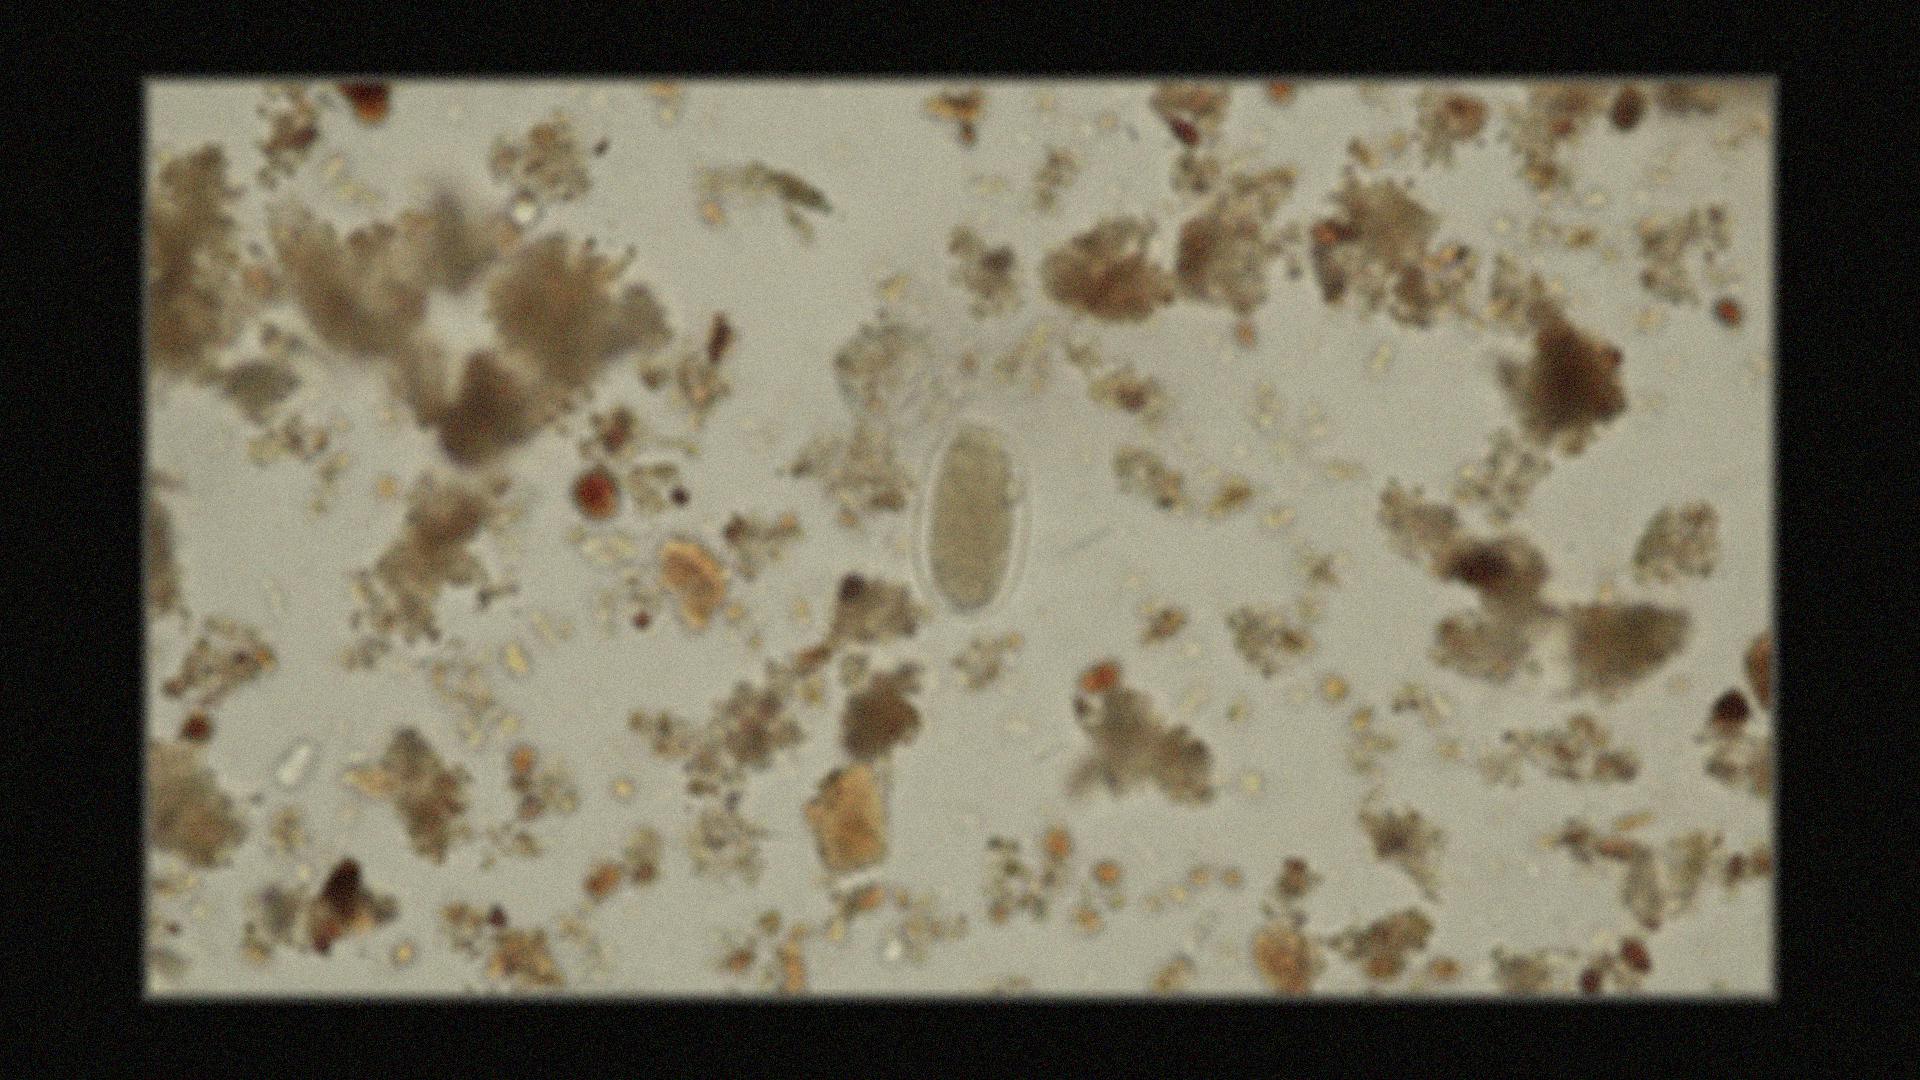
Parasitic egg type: Hookworm egg